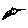
Label: bird